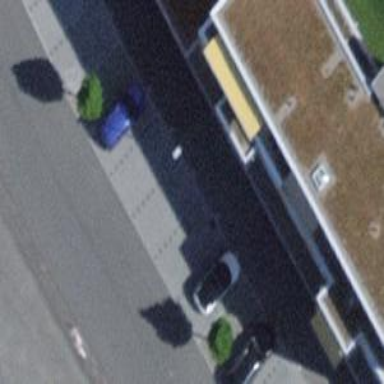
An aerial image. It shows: Car sharing facility.